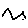
Label: zigzag